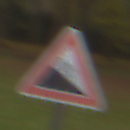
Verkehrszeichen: Gefaelle10
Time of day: Midday
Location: Outdoor (Nature)
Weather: Overcast
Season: Autumn
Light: Natural